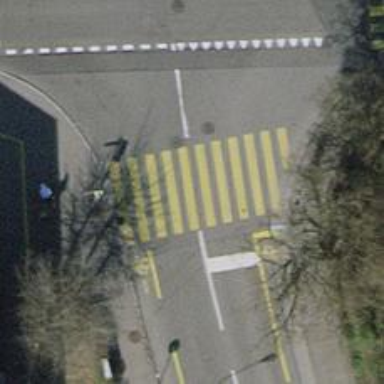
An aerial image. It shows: Traffic signals at road crossing.